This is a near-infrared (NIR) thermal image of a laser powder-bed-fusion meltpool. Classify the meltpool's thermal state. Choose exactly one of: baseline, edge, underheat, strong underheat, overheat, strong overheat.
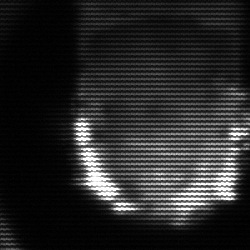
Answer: baseline